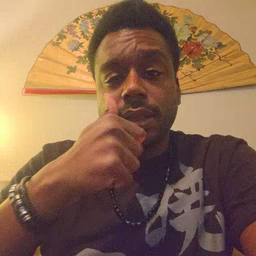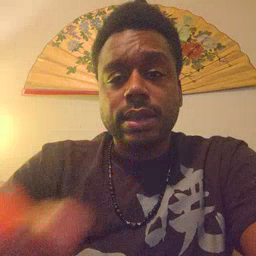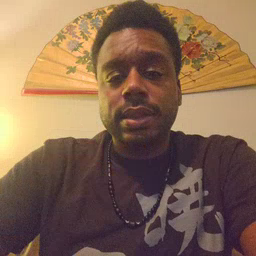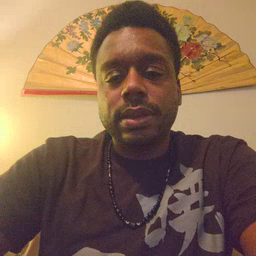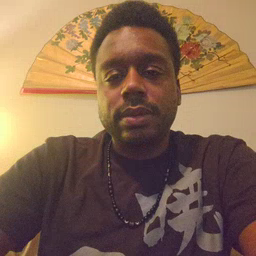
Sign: pretty